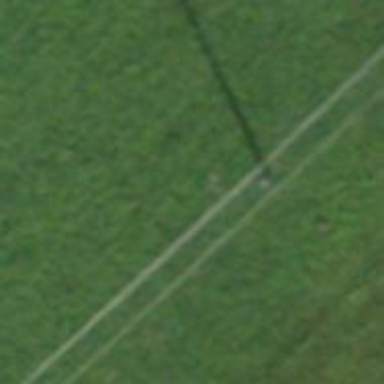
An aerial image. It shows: Power pole.